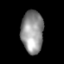
Tissue: lung
Cell type: Epithelial cells
Senescence score: 0.2141
Nuclear area (px): 930
Mean DAPI intensity: 144.858